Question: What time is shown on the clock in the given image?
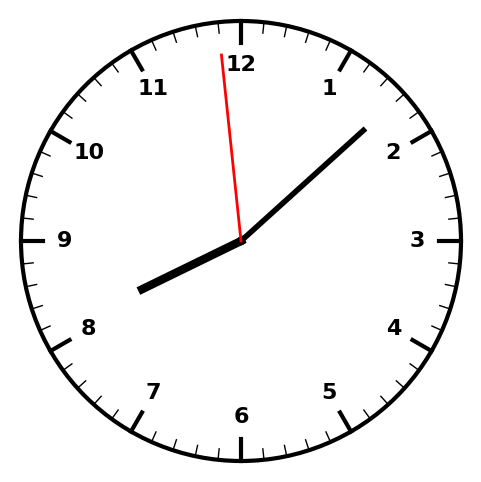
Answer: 08:07:59